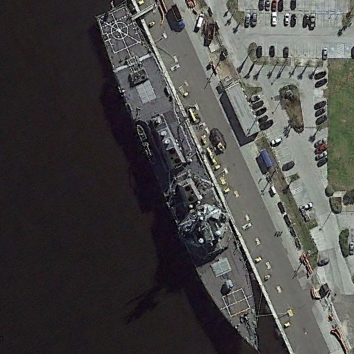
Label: destroyer